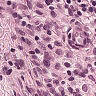
Metastatic tissue present: no